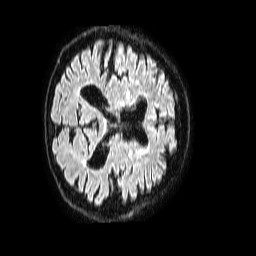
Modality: FLAIR
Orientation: axial
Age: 86
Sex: female
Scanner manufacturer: philips
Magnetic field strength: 1.5 T
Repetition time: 4.8 s
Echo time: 0.3 s